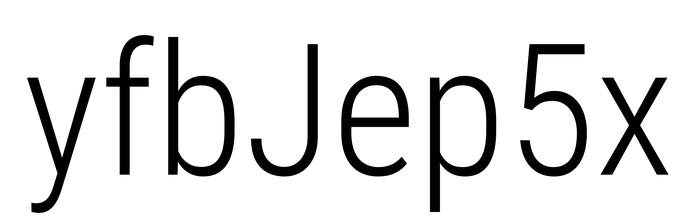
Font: Roboto_Condensed_Light